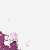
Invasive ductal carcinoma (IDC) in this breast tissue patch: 0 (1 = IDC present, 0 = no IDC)